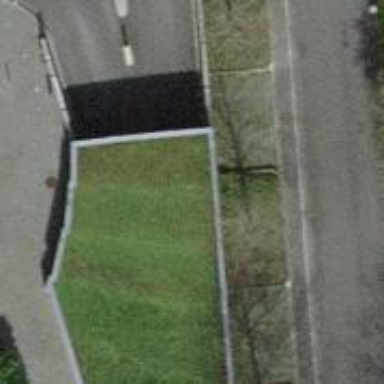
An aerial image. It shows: Driveway tunnel that serves as roadway.